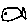
Label: fish